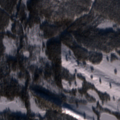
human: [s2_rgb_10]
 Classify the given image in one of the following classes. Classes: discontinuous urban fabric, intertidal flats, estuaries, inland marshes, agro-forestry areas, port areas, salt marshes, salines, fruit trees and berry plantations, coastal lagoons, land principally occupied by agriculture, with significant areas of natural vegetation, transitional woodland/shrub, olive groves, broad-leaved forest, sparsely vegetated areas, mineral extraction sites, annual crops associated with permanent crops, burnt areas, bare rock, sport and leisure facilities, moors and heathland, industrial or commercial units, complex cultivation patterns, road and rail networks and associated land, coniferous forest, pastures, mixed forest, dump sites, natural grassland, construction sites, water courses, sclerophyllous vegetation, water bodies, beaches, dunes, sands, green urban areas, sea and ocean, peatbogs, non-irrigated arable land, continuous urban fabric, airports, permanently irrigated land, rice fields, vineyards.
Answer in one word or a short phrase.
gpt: coniferous forest, mixed forest, transitional woodland/shrub